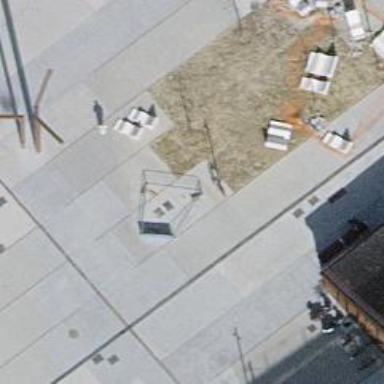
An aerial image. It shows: Information terminal.